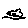
Label: fish